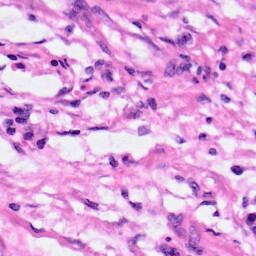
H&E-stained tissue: Pancreatic